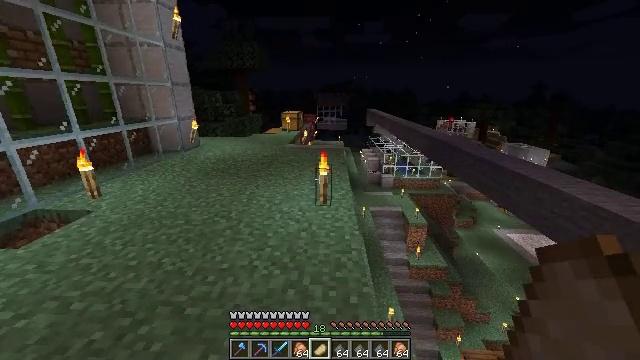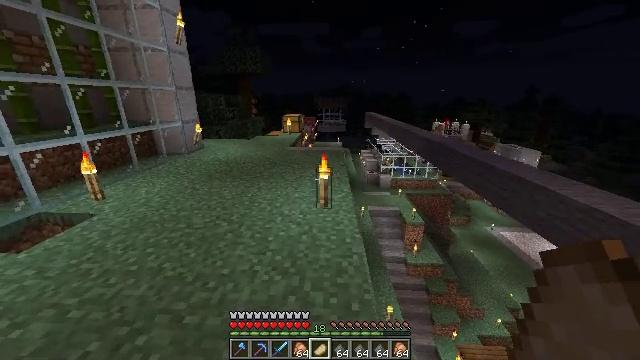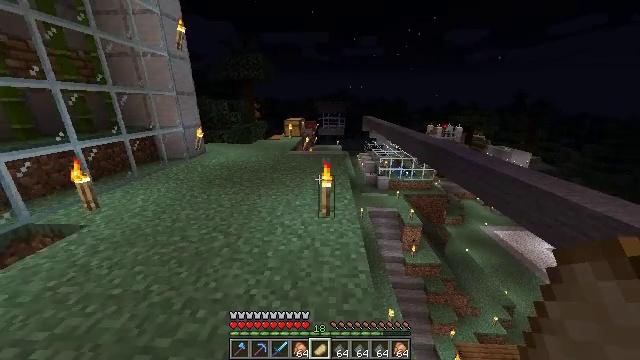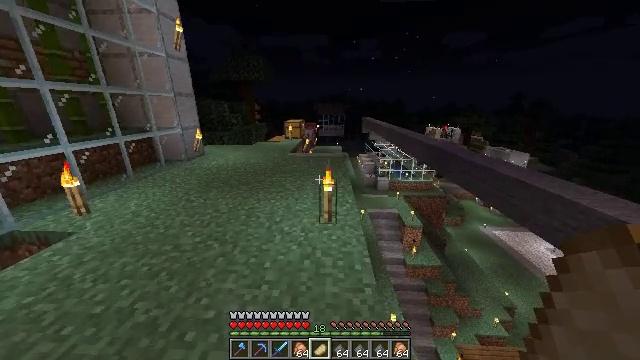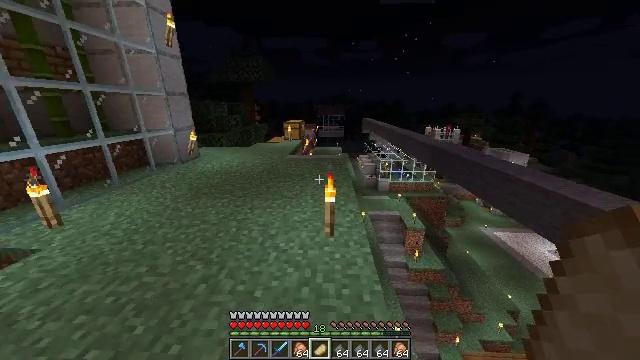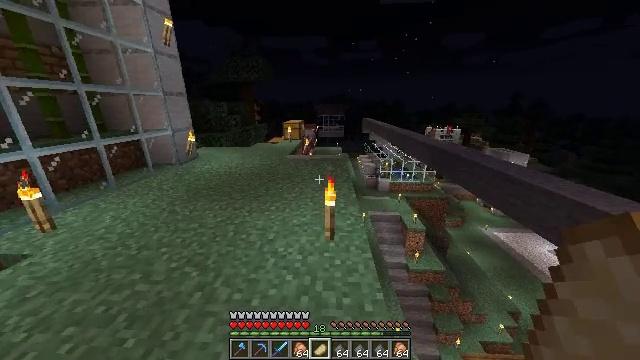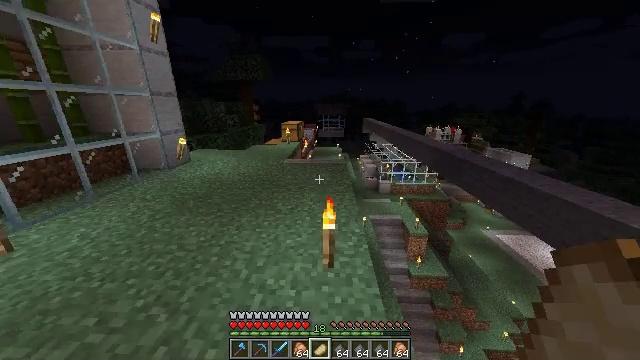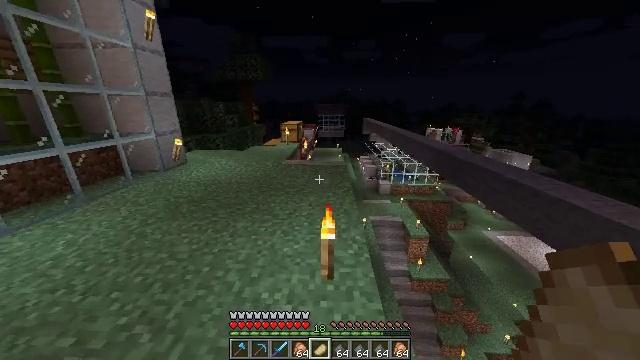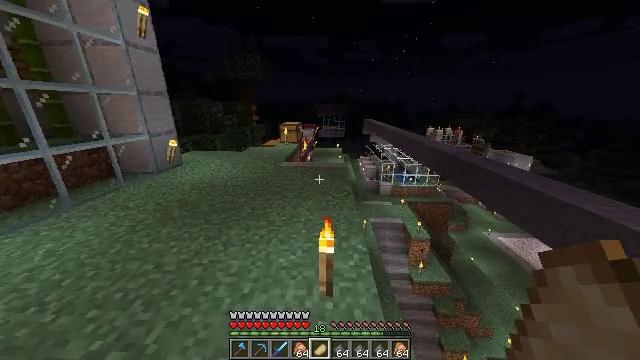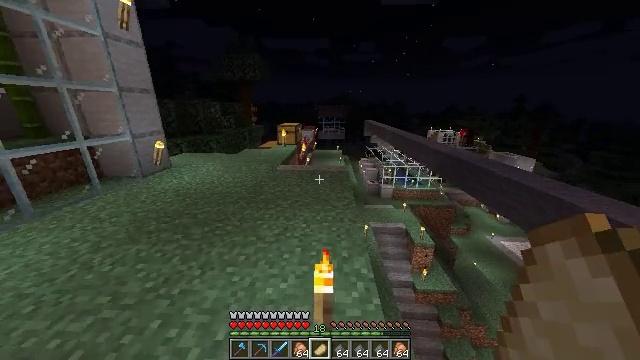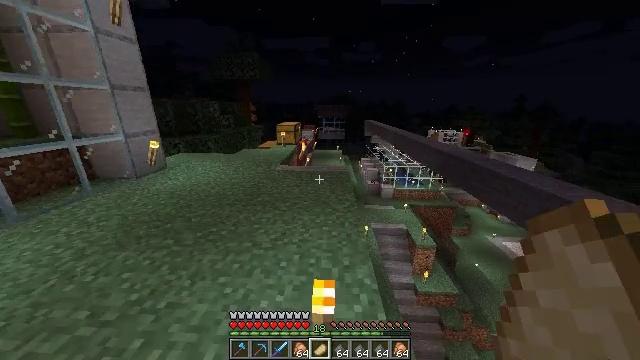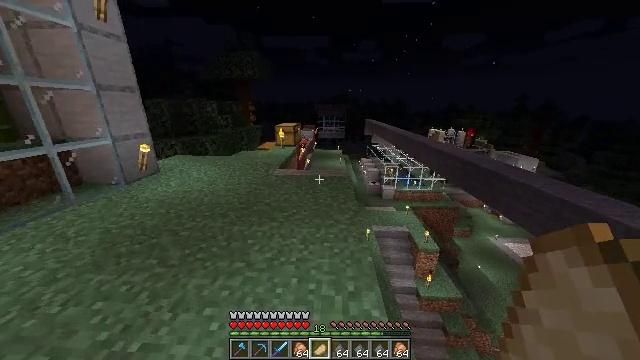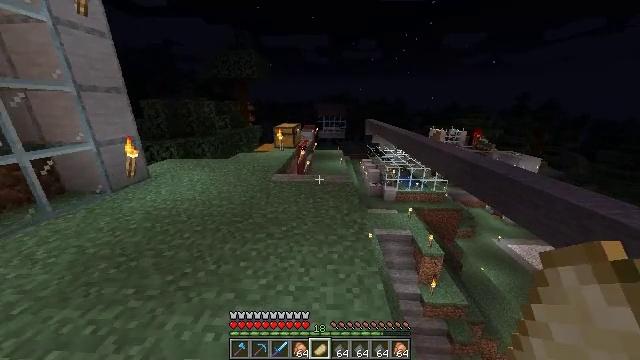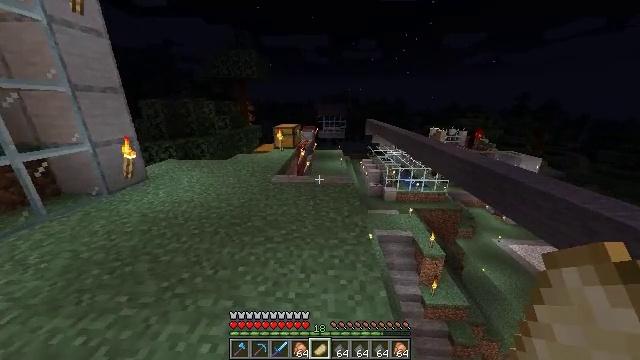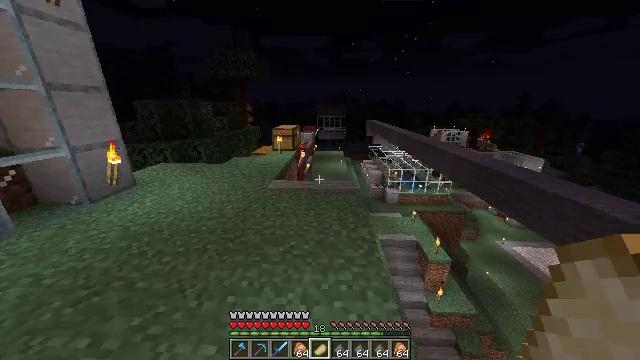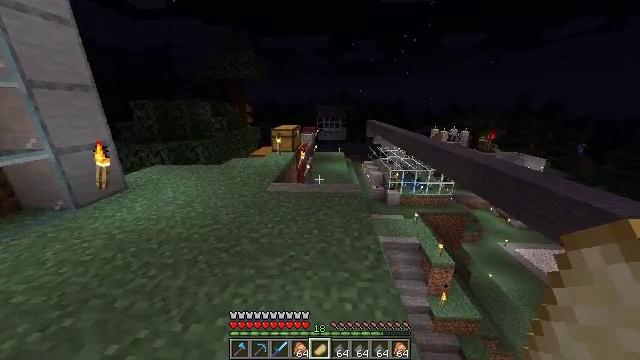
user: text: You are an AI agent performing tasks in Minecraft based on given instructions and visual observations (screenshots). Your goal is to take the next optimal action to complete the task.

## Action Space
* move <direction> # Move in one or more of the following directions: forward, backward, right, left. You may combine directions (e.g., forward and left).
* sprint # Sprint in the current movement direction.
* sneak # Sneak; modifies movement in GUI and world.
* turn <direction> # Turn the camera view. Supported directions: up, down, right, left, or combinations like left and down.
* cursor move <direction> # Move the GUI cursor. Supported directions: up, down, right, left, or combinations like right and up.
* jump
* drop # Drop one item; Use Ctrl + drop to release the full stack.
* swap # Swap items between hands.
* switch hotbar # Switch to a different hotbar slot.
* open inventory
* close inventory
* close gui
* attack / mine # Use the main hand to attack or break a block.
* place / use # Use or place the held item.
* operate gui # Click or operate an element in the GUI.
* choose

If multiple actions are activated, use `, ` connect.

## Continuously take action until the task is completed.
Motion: motion action
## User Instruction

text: Mine the shulker box.
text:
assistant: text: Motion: move forward, sprint
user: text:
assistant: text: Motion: move forward, sprint
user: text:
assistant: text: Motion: move forward, sprint
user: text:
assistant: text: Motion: move forward
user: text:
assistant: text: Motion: move forward
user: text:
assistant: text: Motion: move forward
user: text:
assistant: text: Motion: move forward
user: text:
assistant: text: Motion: move forward
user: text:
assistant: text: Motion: move forward, sprint
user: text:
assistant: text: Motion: move forward, sprint
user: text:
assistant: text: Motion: move forward, sprint
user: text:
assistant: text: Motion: move forward, sprint
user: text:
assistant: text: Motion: move forward, sprint
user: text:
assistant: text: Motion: move forward
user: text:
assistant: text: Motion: move forward
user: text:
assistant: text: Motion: move forward
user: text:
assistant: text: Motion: move forward
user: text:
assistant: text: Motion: move forward
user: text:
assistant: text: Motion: move forward, sprint
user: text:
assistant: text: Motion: move forward, sprint
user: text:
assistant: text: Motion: move forward, sprint
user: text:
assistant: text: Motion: move forward, sprint
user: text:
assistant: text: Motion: move forward
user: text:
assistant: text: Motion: move forward
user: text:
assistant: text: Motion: move forward
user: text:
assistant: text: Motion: move forward
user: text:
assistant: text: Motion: move forward
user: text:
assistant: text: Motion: move forward
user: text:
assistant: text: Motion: move forward
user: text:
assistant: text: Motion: move forward